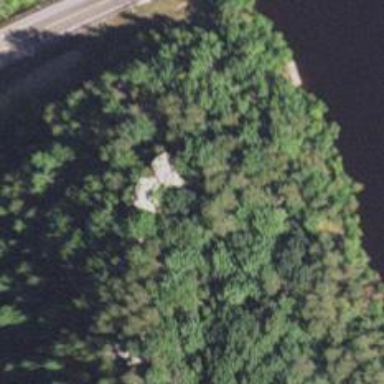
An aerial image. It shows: Climbing crag.